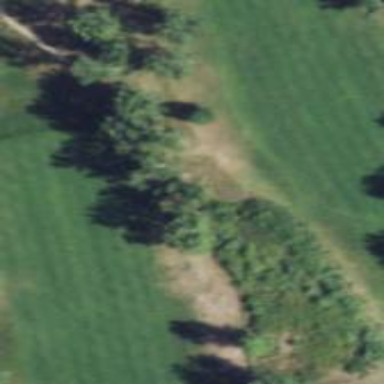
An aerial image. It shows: Marshy meadow area with wetlands. It features water hazard related to golf.